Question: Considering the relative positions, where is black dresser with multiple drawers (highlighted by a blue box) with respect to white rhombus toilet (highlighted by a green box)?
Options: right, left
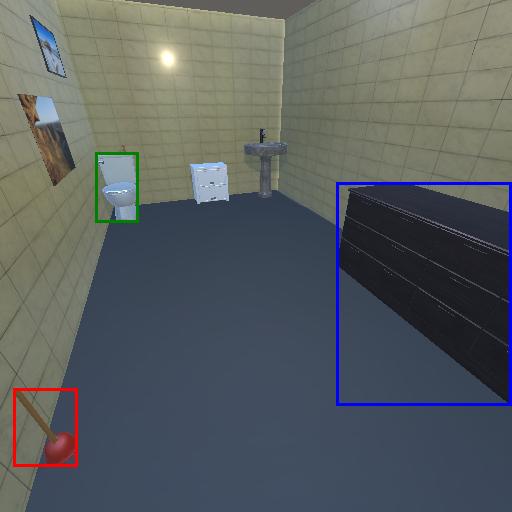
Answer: right